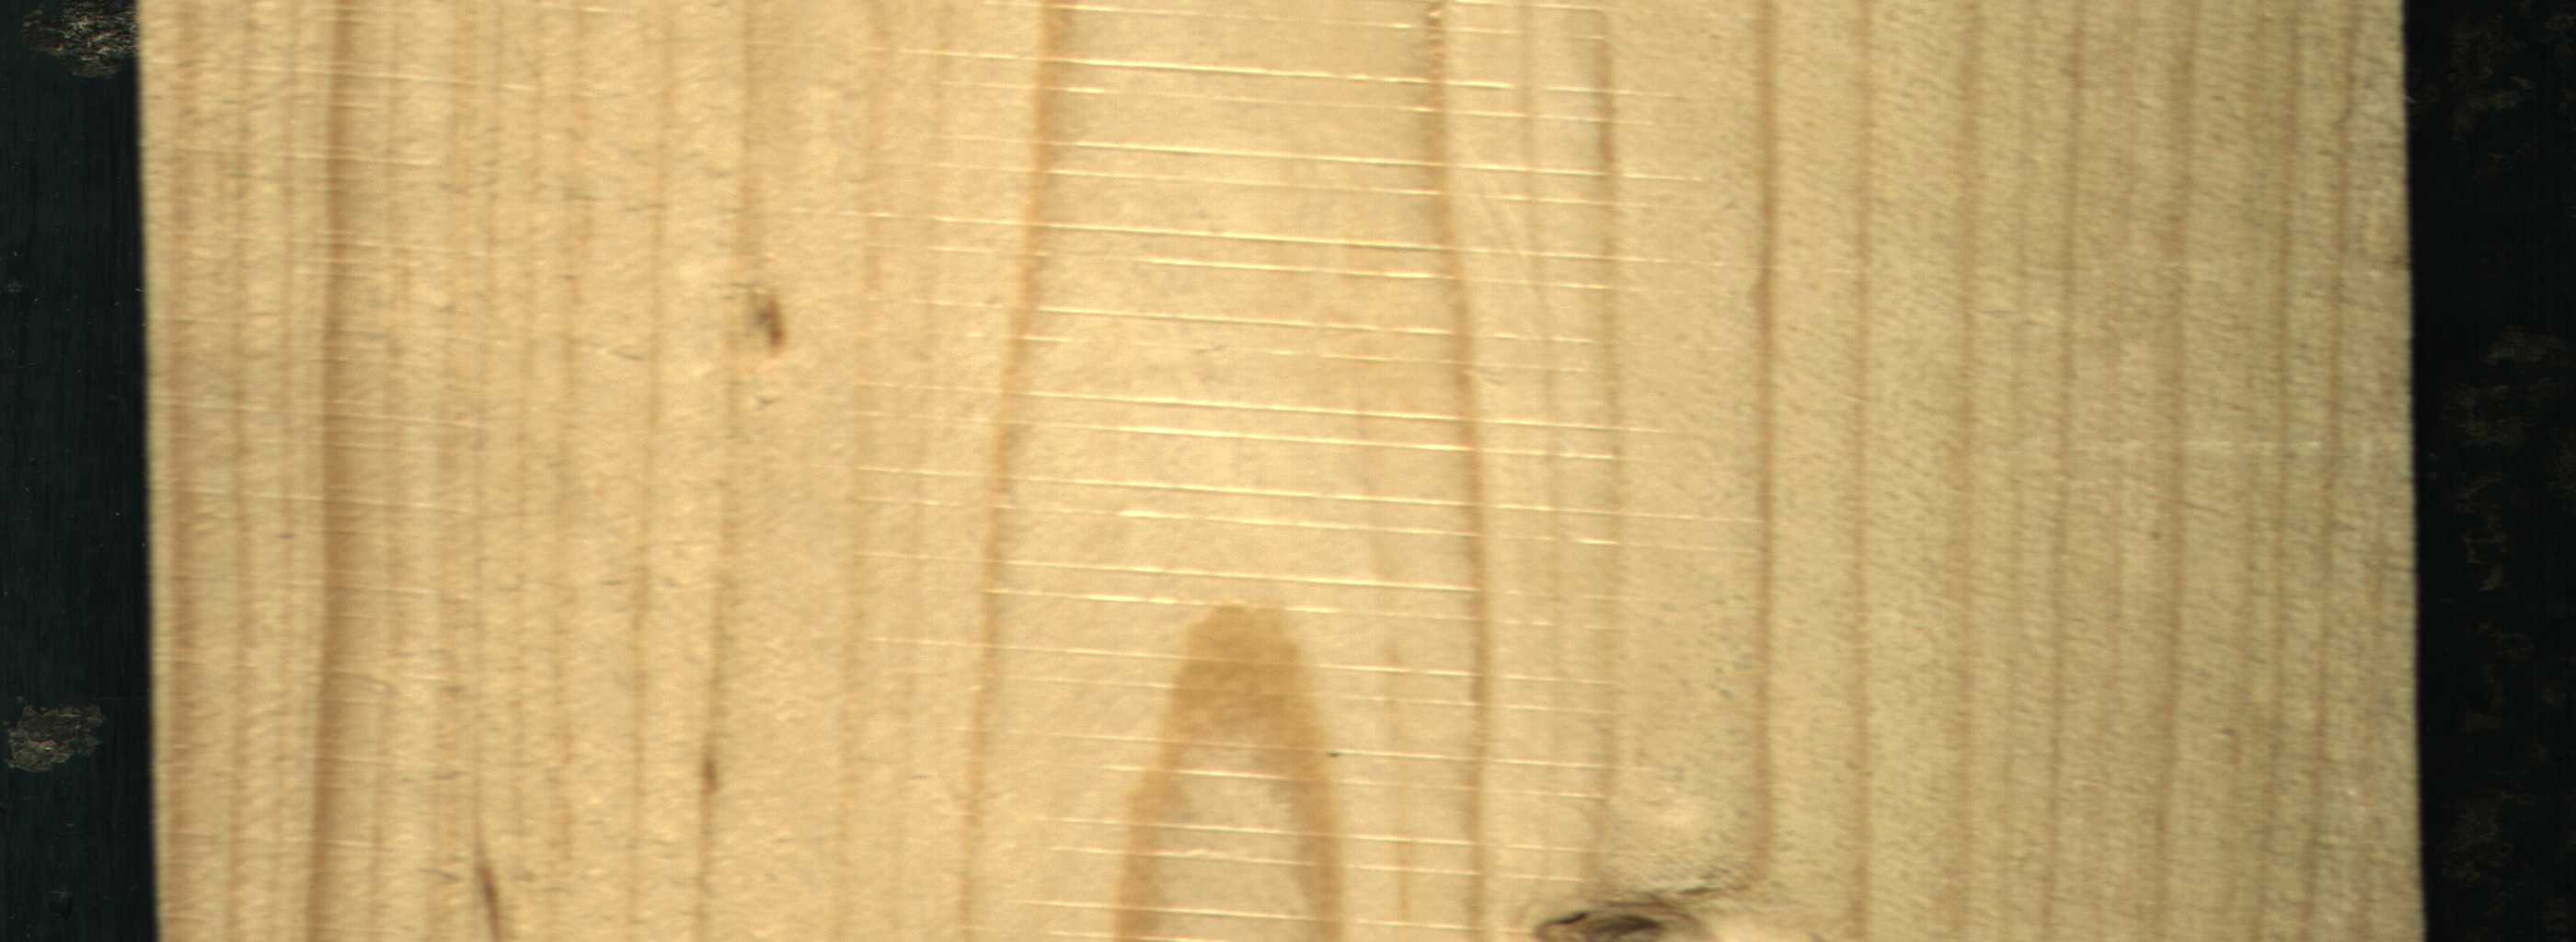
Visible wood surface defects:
Live_Knot